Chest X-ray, PA view. Patient: 63 years old, sex M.
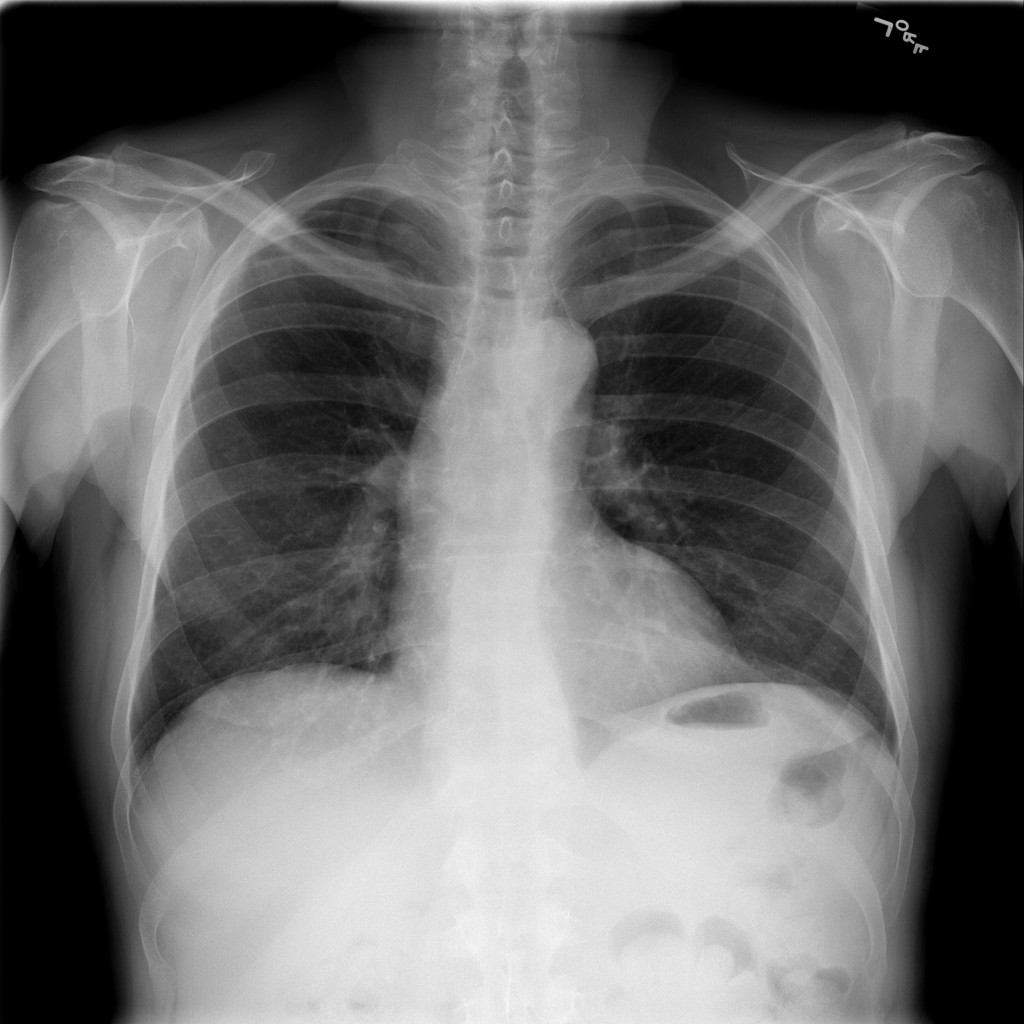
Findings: No Finding